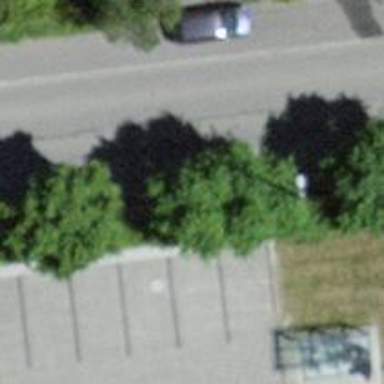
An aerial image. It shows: Bench for seating.